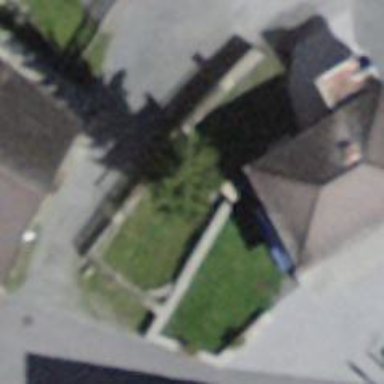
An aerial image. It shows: White bench.